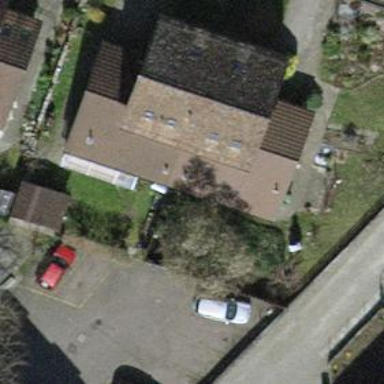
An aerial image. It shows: Semidetached house.